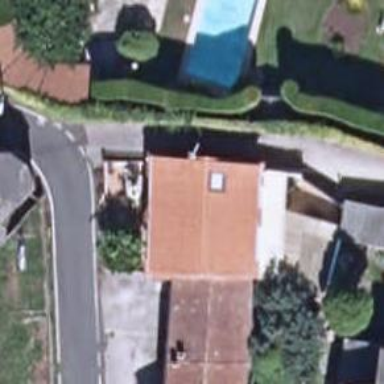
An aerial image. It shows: Simple house.